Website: home-depot
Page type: delivery-shipping
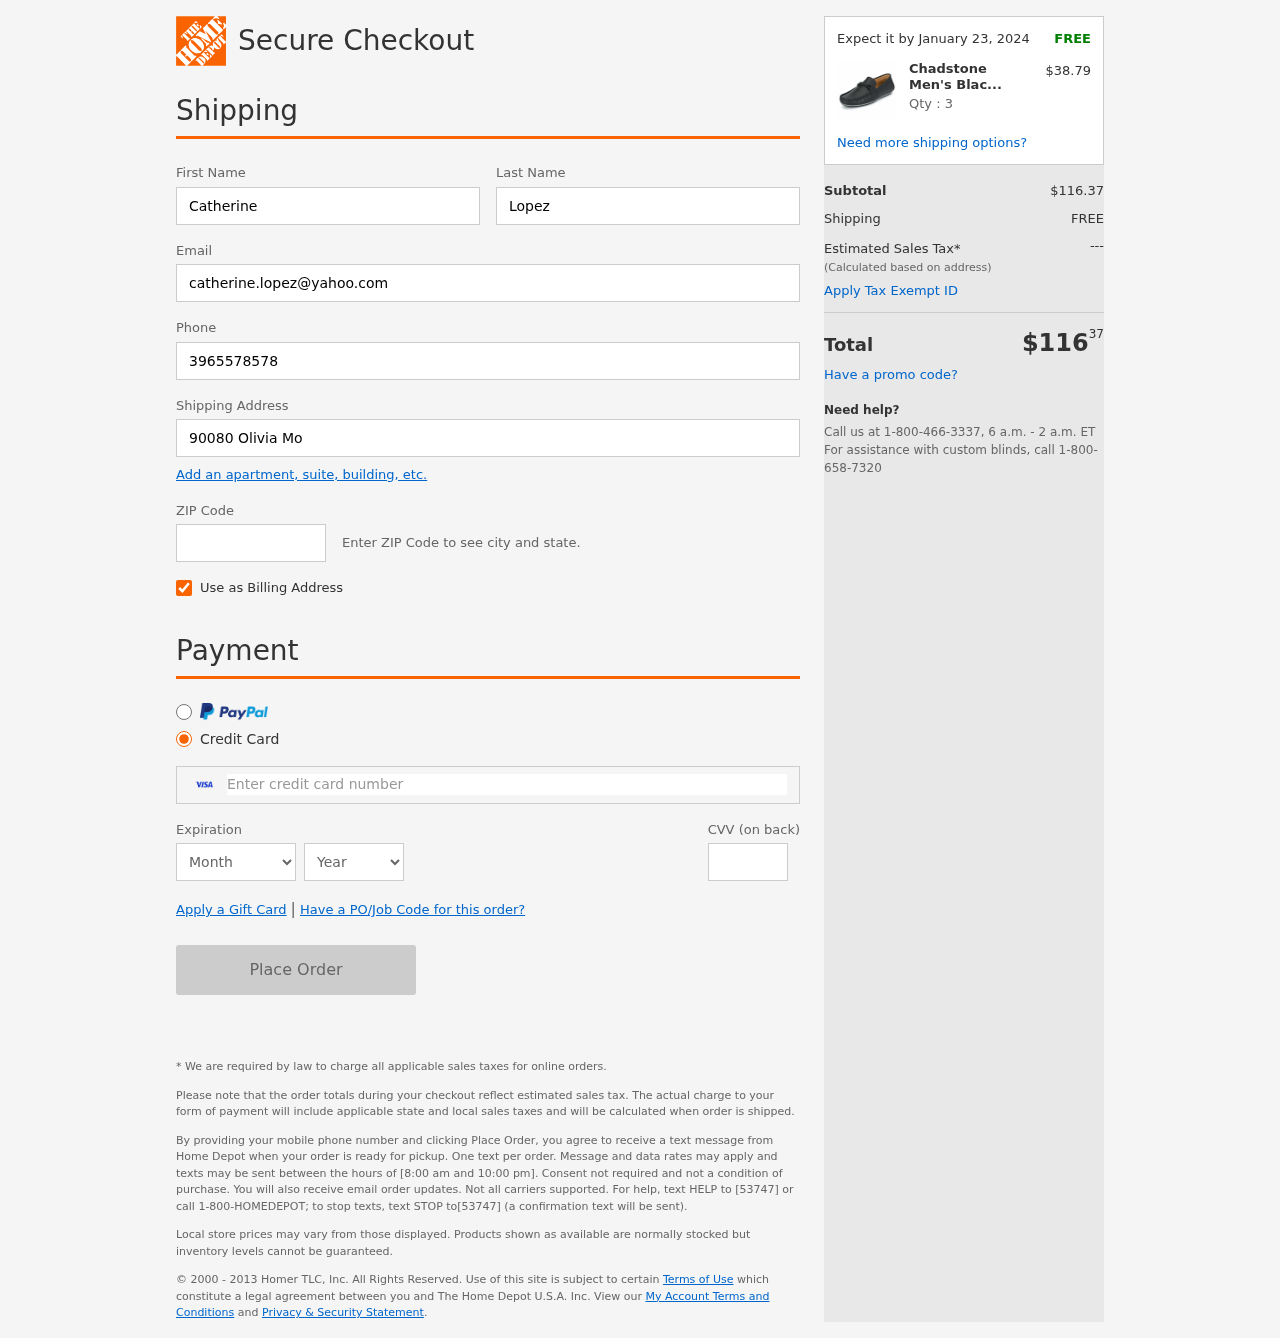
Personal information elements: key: PII_CARD_CVV
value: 823
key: PII_CARD_EXPIRY_MONTH
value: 07
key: PII_CARD_EXPIRY_YEAR
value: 29
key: PII_CARD_NUMBER
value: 4614 7417 0707 9975
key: PII_EMAIL
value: catherine.lopez@yahoo.com
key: PII_FIRSTNAME
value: Catherine
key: PII_LASTNAME
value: Lopez
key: PII_PHONE
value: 3965578578
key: PII_POSTCODE
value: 06318
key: PII_STREET
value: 90080 Olivia Mount Suite 813
Product elements: key: PRODUCT1_NAME
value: Chadstone Men's Black Loafers-10 UK (44 EU) (CH 110)
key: PRODUCT1_PRICE
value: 38.79
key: PRODUCT1_QUANTITY
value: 3
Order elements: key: ORDER_DELIVERY_DATE
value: Expect it by January 23, 2024
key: ORDER_SUBTOTAL
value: $116.37
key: ORDER_SHIPPING_COST
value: FREE
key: ORDER_TOTAL
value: $11637